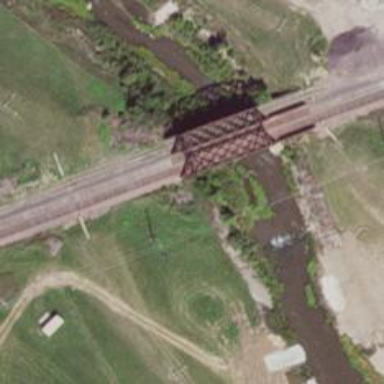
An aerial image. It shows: Truss bridge carrying railway line.